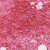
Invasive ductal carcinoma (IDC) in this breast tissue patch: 0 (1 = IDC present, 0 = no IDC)